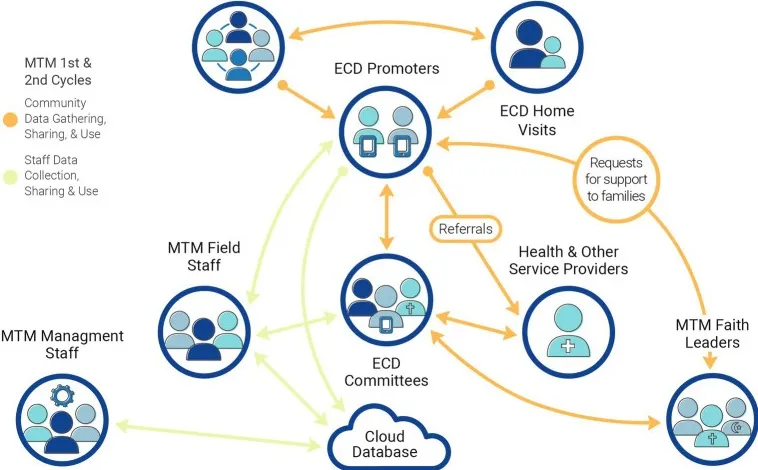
Moments That Matter. (MTM) community-led data use journey.
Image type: chart (chart)